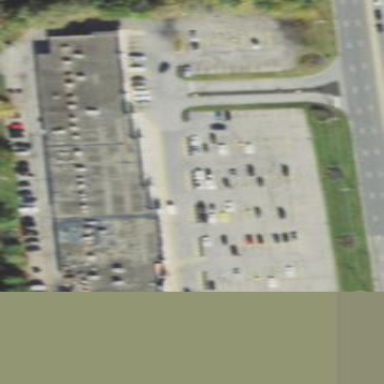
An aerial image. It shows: Retail area.